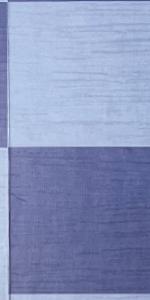
Label: Empty